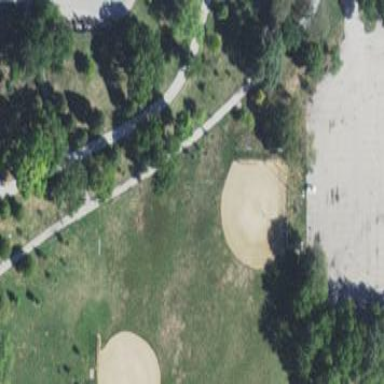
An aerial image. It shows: Baseball pitch for leisure land activities.